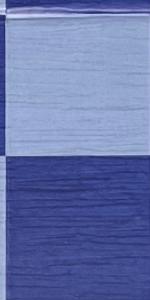
Label: Empty